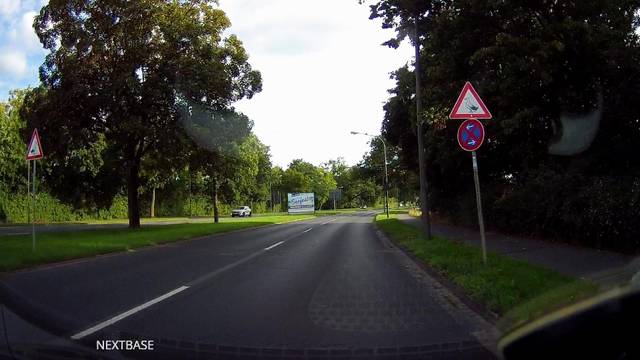
Region: Germany
Coordinates: 52.418, 10.798